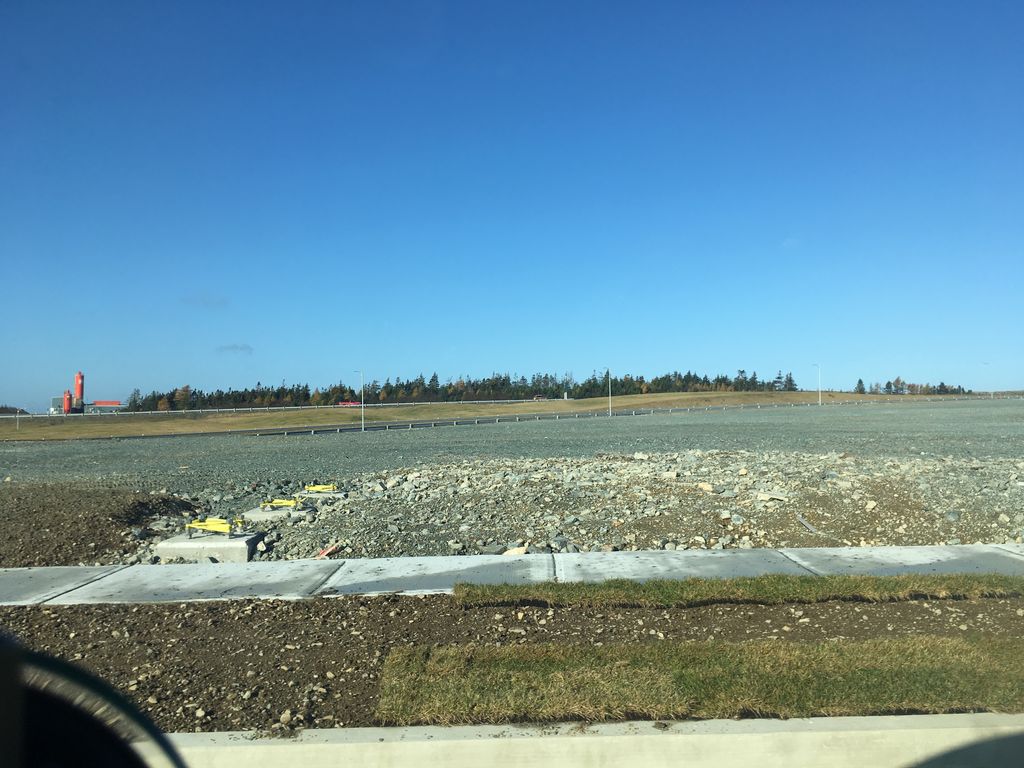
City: st_johns